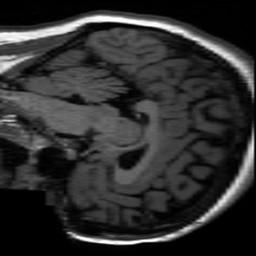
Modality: inplaneT1
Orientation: sagittal
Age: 19
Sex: female
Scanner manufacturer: ge
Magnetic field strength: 3 T
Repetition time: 2.499 s
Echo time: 0.02513 s